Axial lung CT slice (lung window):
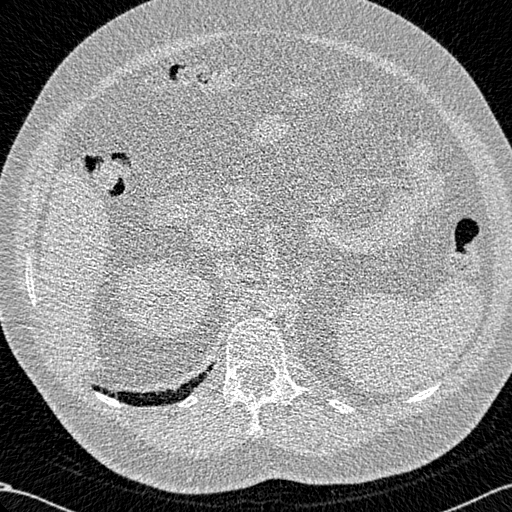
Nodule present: no